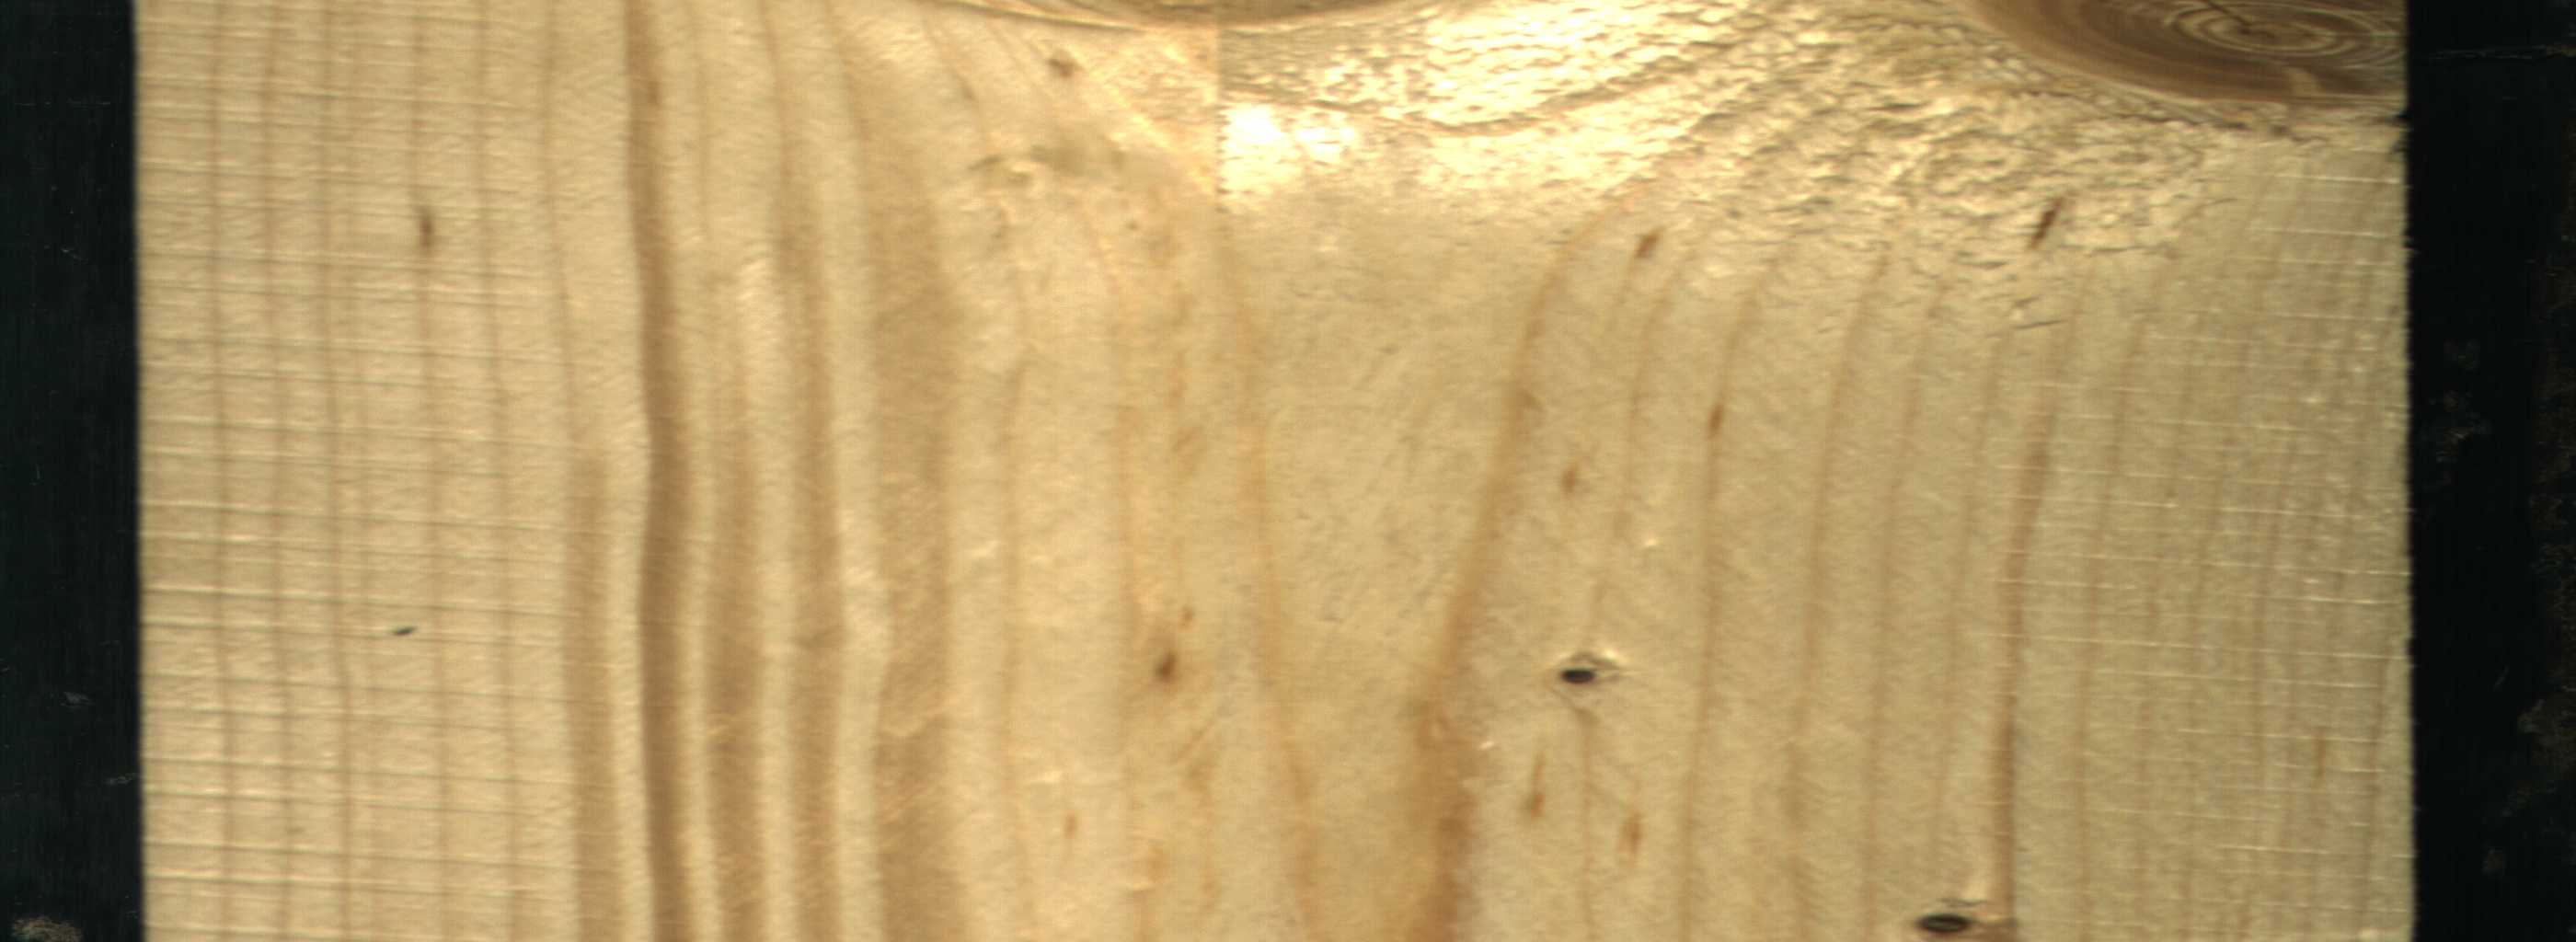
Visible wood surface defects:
knot_with_crack
Dead_Knot
Dead_Knot